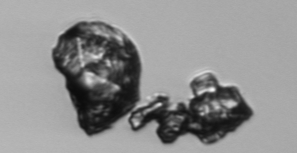
Label: Delphineis